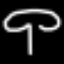
Label: mushroom